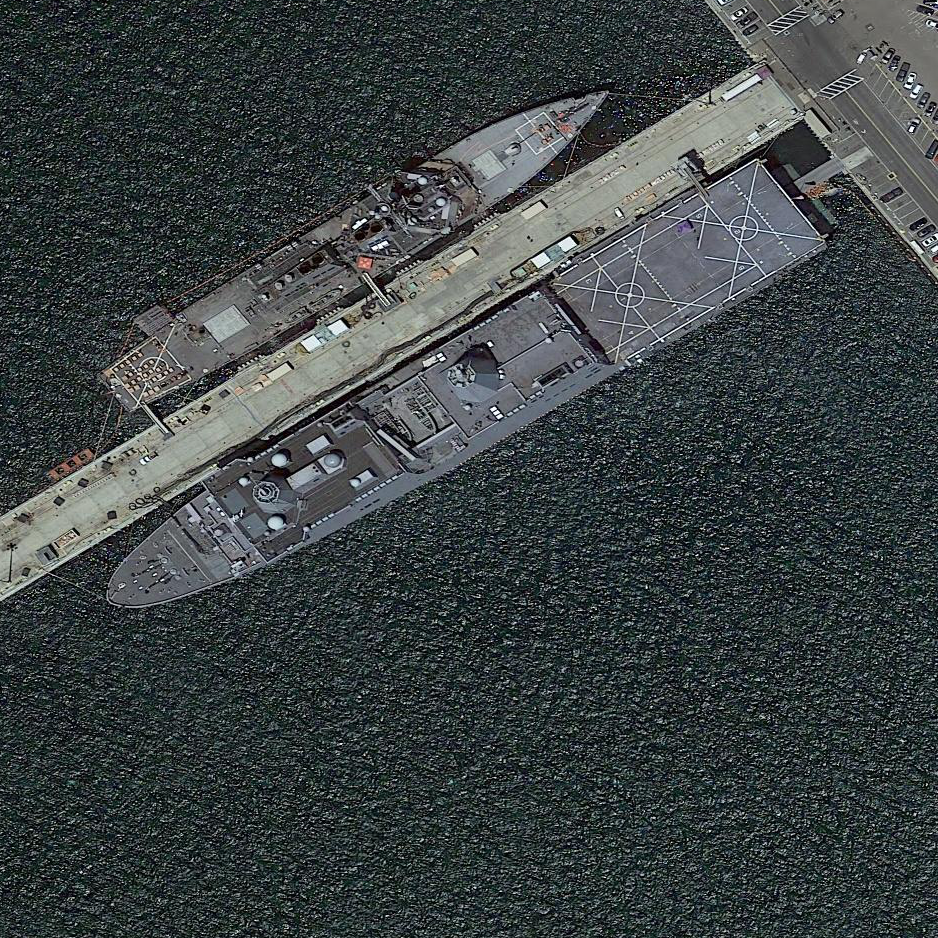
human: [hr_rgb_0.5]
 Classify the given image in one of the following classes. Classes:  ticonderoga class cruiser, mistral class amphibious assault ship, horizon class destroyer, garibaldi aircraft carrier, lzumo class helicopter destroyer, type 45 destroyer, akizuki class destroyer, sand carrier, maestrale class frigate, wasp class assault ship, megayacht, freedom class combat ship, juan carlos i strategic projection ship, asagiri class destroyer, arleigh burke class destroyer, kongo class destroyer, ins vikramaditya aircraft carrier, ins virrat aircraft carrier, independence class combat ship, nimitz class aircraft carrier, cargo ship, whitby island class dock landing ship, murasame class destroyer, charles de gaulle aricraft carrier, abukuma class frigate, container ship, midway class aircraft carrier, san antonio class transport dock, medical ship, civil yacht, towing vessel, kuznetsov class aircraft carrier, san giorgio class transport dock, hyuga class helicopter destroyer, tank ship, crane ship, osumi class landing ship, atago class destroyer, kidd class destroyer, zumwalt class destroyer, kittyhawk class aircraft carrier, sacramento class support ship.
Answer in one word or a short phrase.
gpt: San Antonio class transport dock